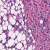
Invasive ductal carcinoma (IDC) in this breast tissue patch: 1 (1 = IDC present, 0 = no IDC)